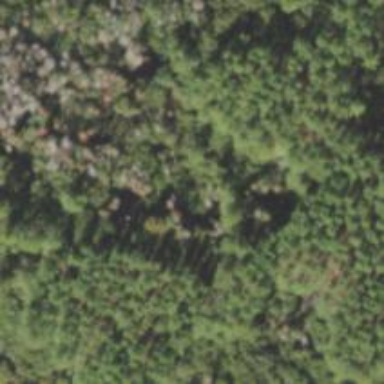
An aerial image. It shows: Forest area dominated by needle-leaved trees.